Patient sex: F
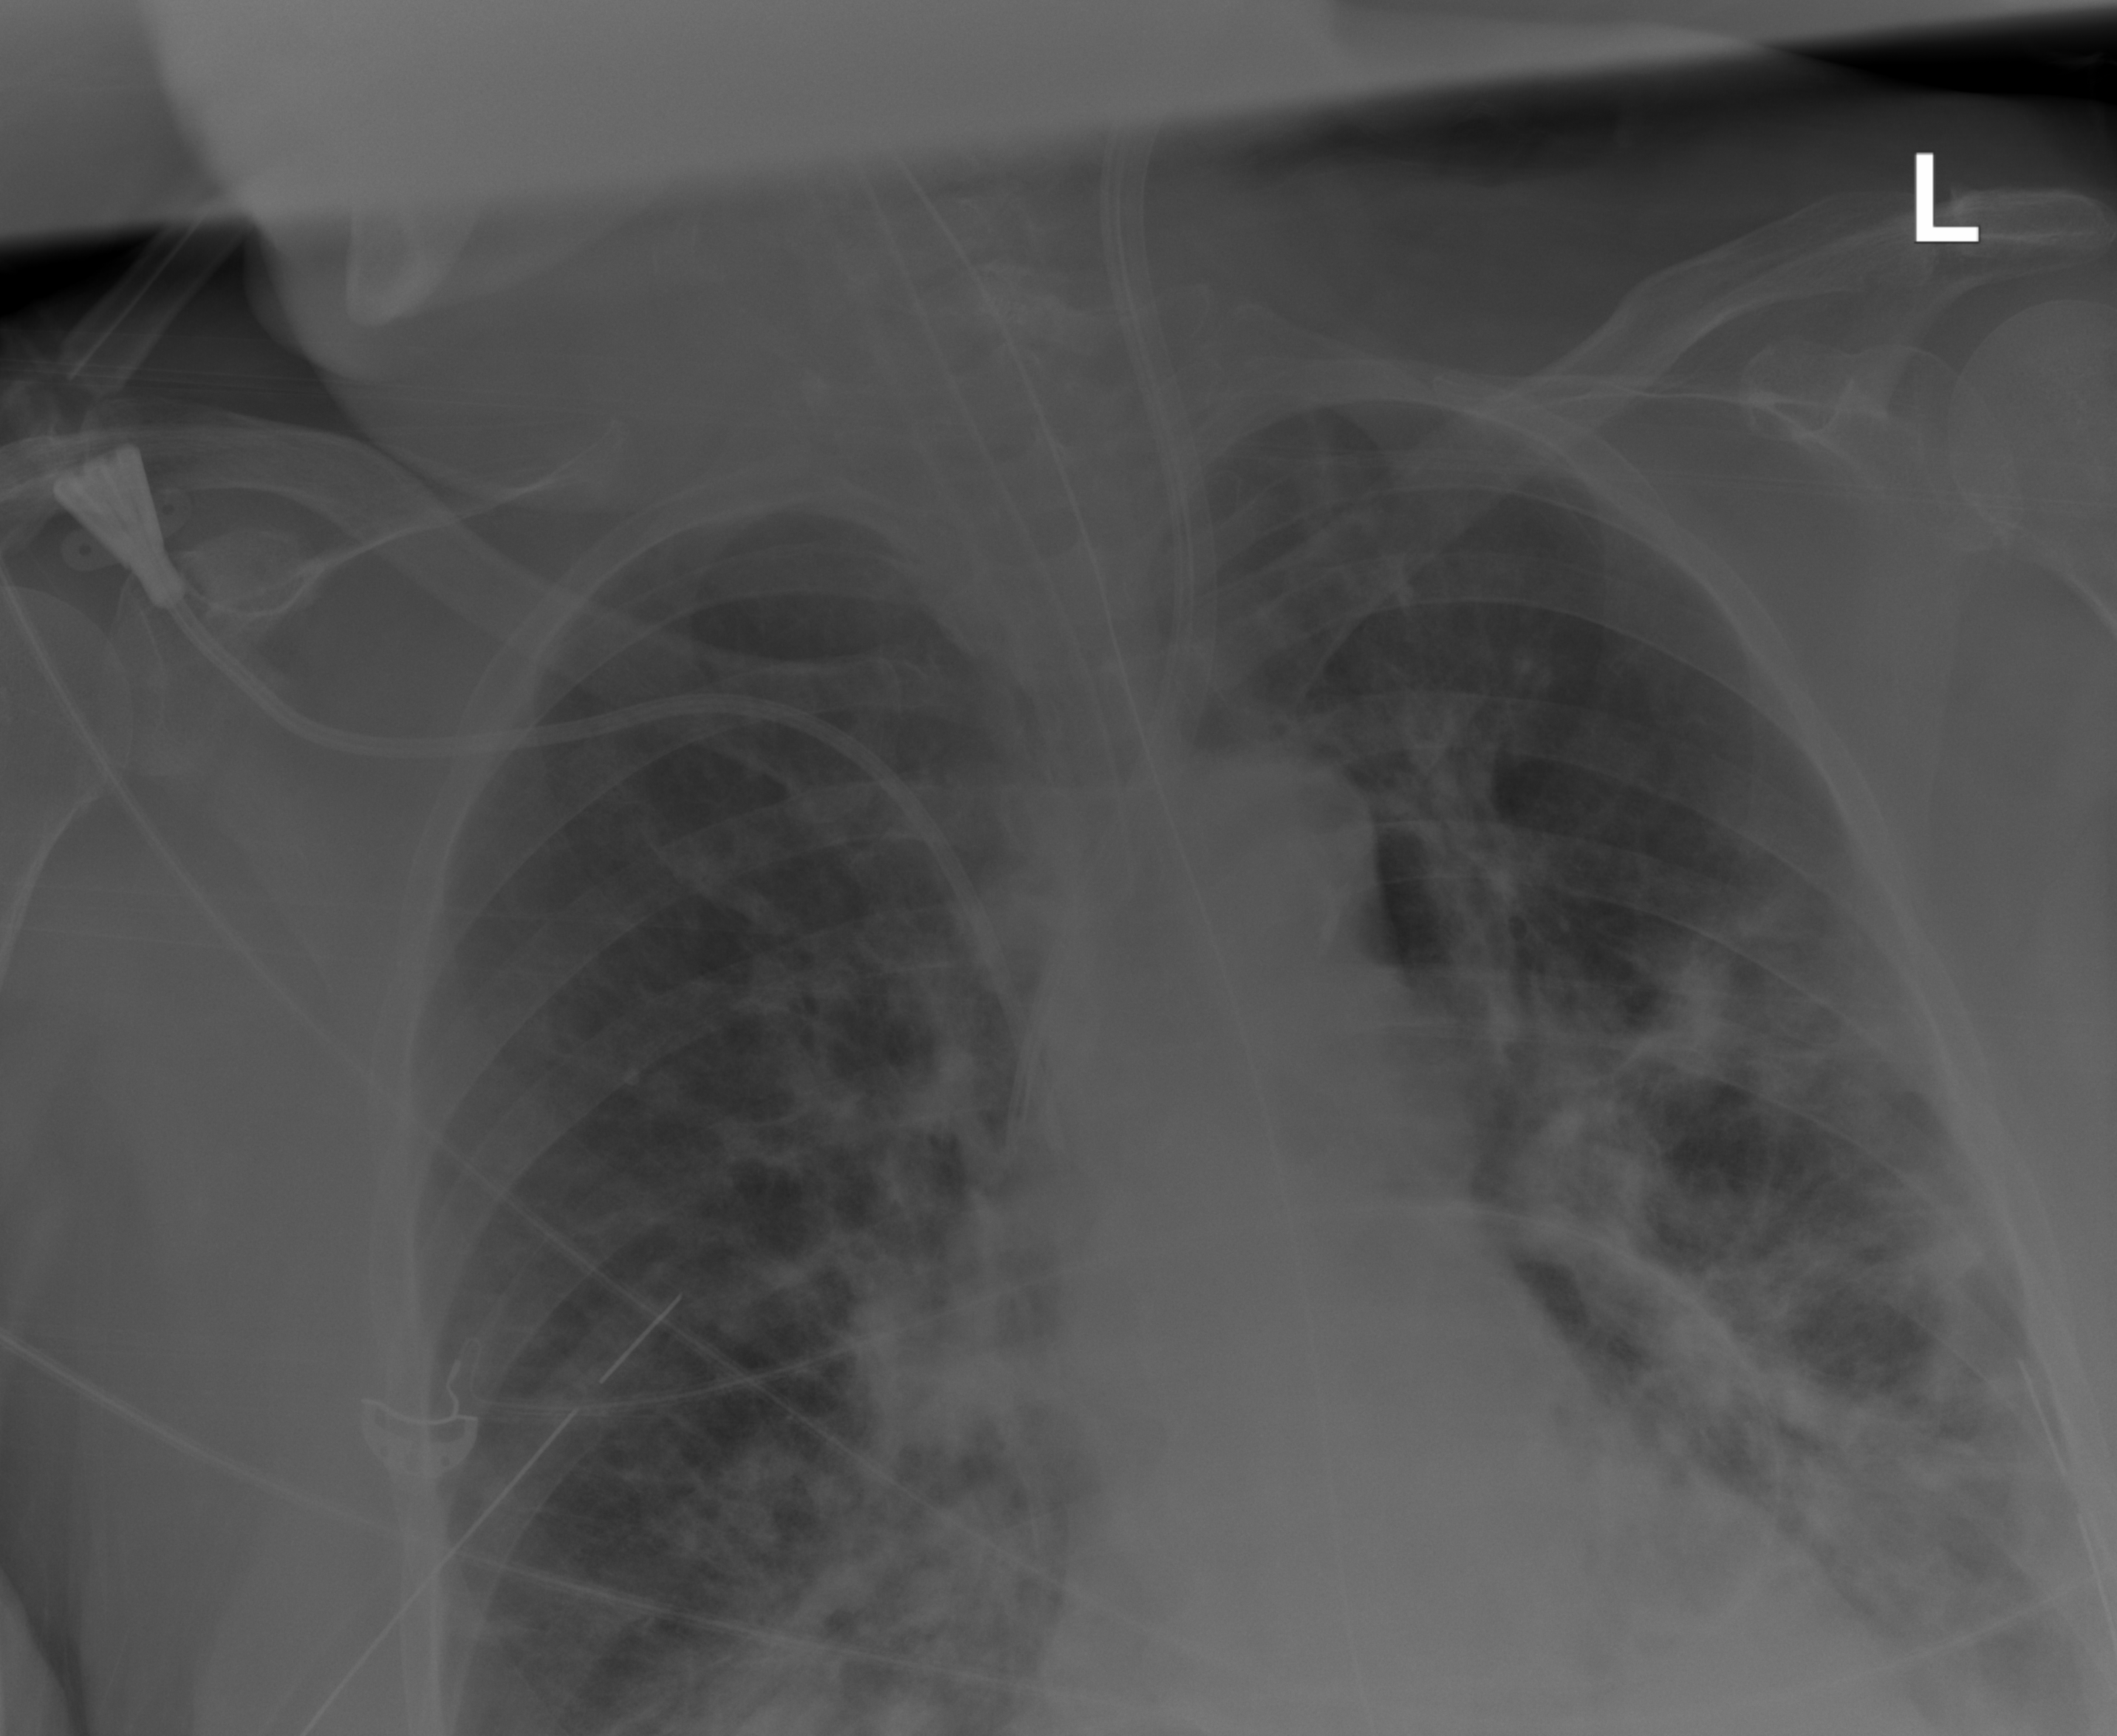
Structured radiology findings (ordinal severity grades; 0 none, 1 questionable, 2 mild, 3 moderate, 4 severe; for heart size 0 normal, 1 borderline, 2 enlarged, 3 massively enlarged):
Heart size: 2
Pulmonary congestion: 2
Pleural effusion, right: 2
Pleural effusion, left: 2
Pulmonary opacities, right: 3
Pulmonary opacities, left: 3
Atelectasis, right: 2
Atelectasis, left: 2